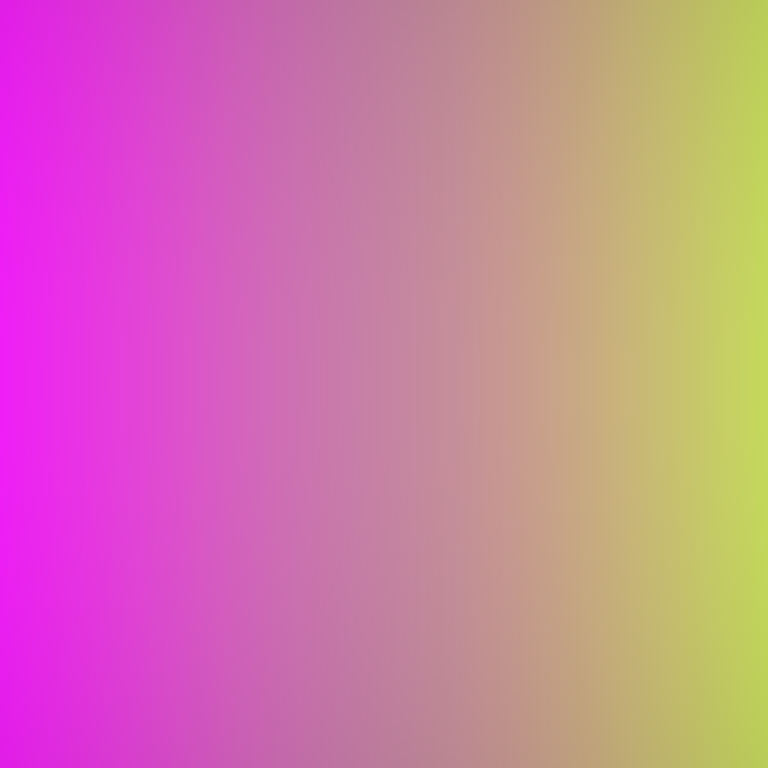
Abstract light effect, smooth gradient from vivid magenta to bright lime green, energetic atmosphere, soft glow, no room, no furniture, no objects.